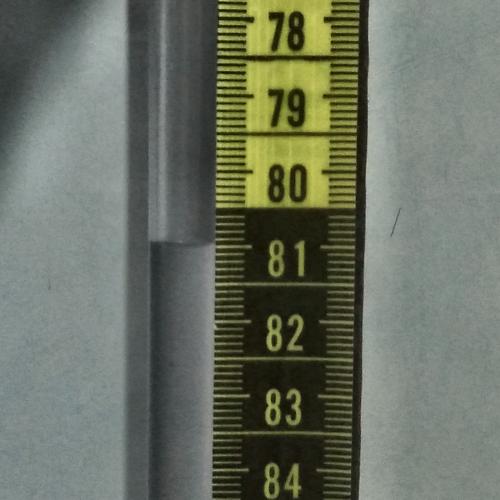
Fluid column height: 81.0 cm